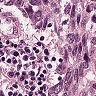
Metastatic tissue present: yes